Question: I created a simple Java application thats able to scramble datafiles. It works fine with my tester class, but in order to give this tool to some document developers, it has to have a gui.
So...
I'm using Eclipse Kepler with WindowBuilder. As a newbie i'm really struggling with this gui. I've made several attempts to create the gui like the enclosed picture, but i'm not able to 'get' all the selected information. I tried inner classes etc. but don't know how to do this.
So i really hope someone can help.
--- after several comments that stated that my question isn't clear i changed the question. I hope this will make clear want i want to achieve. ---
I created the following class:
'''
package com.scrambledata.gui;
import java.awt.event.ActionEvent;
import java.awt.event.ActionListener;
import java.io.File;
import org.eclipse.swt.SWT;
import org.eclipse.swt.events.SelectionAdapter;
import org.eclipse.swt.events.SelectionEvent;
import org.eclipse.swt.events.SelectionListener;
import org.eclipse.swt.layout.FillLayout;
import org.eclipse.swt.widgets.Composite;
import org.eclipse.swt.widgets.Display;
import org.eclipse.swt.widgets.Event;
import org.eclipse.swt.widgets.FileDialog;
import org.eclipse.swt.widgets.Group;
import org.eclipse.swt.widgets.Listener;
import org.eclipse.swt.widgets.Shell;
import org.eclipse.swt.widgets.Text;
import org.eclipse.swt.widgets.Button;
import org.eclipse.ui.forms.widgets.FormToolkit;
import org.eclipse.swt.widgets.ToolBar;
import org.eclipse.swt.custom.CCombo;
public class gui {
private Text txtFile2Read, txtScrambleFile;
protected Shell shlScrambledata;
public String docType, docModel, fakeAddresslist, file2scramble;
/**
* Launch the application.
* @param args
*/
public static void main(String[] args) {
try {
gui window = new gui();
window.open();
} catch (Exception e) {
e.printStackTrace();
}
}
/**
* Open the window.
*/
public void open() {
Display display = Display.getDefault();
createContents();
shlScrambledata.open();
shlScrambledata.layout();
while (!shlScrambledata.isDisposed()) {
if (!display.readAndDispatch()) {
display.sleep();
} // end if (!display.readAndDispatch()) {
//display.dispose();
} // end while (!shlScrambledata.isDisposed()) {
} // end public void open() {
/**
* Create contents of the window.
*/
private void createContents() {
shlScrambledata = new Shell();
shlScrambledata.setSize(450, 405);
shlScrambledata.setText("ScrambleData");
// Create the document type group
Group docTypeGroup = new Group(shlScrambledata, SWT.SHADOW_ETCHED_IN);
docTypeGroup.setLocation(10, 10);
docTypeGroup.setSize(225, 49);
docTypeGroup.setText("Choose a Document Type");
final CCombo cmbDocType = new CCombo(docTypeGroup, SWT.BORDER);
cmbDocType.setItems(new String[] {"ACC710", "COMKB", "DEB442", "DEB443", "DEB444", "DEB814", "FAC617", "INC411", "INC715", "KLT334 ", "KLT355", "KLT358", "KLT361", "OVK710", "PKOA"});
cmbDocType.setBounds(10, 18, 198, 21);
cmbDocType.addSelectionListener(new SelectionListener() {
public void widgetSelected(SelectionEvent e) {
System.out.println(cmbDocType.getText());
}
public void widgetDefaultSelected(SelectionEvent e) {
System.out.println(cmbDocType.getText());
}
});
// create the documentmodel group
Group docModelGroup = new Group(shlScrambledata, SWT.SHADOW_ETCHED_IN);
docModelGroup.setLocation(10, 71);
docModelGroup.setSize(225, 49);
docModelGroup.setText("Choose a document model.");
final CCombo cmbDocModel = new CCombo(docModelGroup, SWT.BORDER);
cmbDocModel.setItems(new String[] {"XML", "FlatFile", "COMklantbeeld"});
cmbDocModel.setBounds(10, 18, 198, 21);
cmbDocModel.addSelectionListener(new SelectionListener() {
public void widgetSelected(SelectionEvent e) {
System.out.println(cmbDocModel.getText());
}
public void widgetDefaultSelected(SelectionEvent e) {
System.out.println(cmbDocModel.getText());
}
});
// create the file chooser for the fake addresslist
Group grpSelectTheFake = new Group(shlScrambledata, SWT.SHADOW_ETCHED_IN);
grpSelectTheFake.setText("Select the fake address list.");
grpSelectTheFake.setBounds(10, 131, 333, 66);
txtFile2Read = new Text(grpSelectTheFake, SWT.BORDER);
txtFile2Read.setBounds(10, 26, 211, 21);
Button btnFileChooser = new Button(grpSelectTheFake, SWT.PUSH);
btnFileChooser.setBounds(240, 24, 75, 25);
btnFileChooser.setText("Browse");
btnFileChooser.addSelectionListener(new SelectionAdapter() {
public void widgetSelected(SelectionEvent e) {
FileDialog dialog = new FileDialog(shlScrambledata, SWT.NULL);
String path = dialog.open();
if (path != null) {
File file = new File(path);
if (file.isFile())
displayFakeAddressListFiles(new String[] { file.toString()});
else
displayFakeAddressListFiles(file.list());
}
}
});
// create the filechooser for the file to be scrambled
Group grpSelectScrambleFile = new Group(shlScrambledata, SWT.SHADOW_ETCHED_IN);
grpSelectScrambleFile.setText("Select the file that you want to scramble.");
grpSelectScrambleFile.setBounds(10, 213, 333, 66);
txtScrambleFile = new Text(grpSelectScrambleFile, SWT.BORDER);
txtScrambleFile.setBounds(10, 26, 211, 21);
Button btnSelectScrambleFile = new Button(grpSelectScrambleFile, SWT.NONE);
btnSelectScrambleFile.setBounds(240, 24, 75, 25);
btnSelectScrambleFile.setText("Browse");
btnSelectScrambleFile.addSelectionListener(new SelectionAdapter() {
public void widgetSelected(SelectionEvent e) {
FileDialog dialog = new FileDialog(shlScrambledata, SWT.NULL);
String path = dialog.open();
if (path != null) {
File file = new File(path);
if (file.isFile())
displayScrambleFiles(new String[] { file.toString()});
else
displayScrambleFiles(file.list());
}
}
});
Button btnScramble = new Button(shlScrambledata, SWT.NONE);
btnScramble.setBounds(23, 309, 75, 25);
btnScramble.setText("Scramble!");
btnScramble.addSelectionListener(new SelectionAdapter(){
public void widgetSelected(SelectionEvent e) {
System.out.println("DocType: " );
System.out.println("DocModel: " );
System.out.println("AddressFile: " );
System.out.println("File2Scramble: " );
}
});
} // end createContents
public void displayFakeAddressListFiles(String[] files) {
for (int i = 0; files != null && i < files.length; i++) {
txtFile2Read.setText(files[i]);
txtFile2Read.setEditable(true);
System.out.println(txtFile2Read.getText());
}
} // end method public void displayFakeAddressListFiles(String[] files) {
public void displayScrambleFiles(String[] files) {
for (int i = 0; files != null && i < files.length; i++) {
txtScrambleFile.setText(files[i]);
txtScrambleFile.setEditable(true);
System.out.println(txtFile2Read.getText());
}
} // end method public void displayScrambleFiles(String[] files) {
} // end public class gui {
'''
This will create the following screen:

When i select a value in the combo boxes i see the selected value in my Eclipse console. If i select the fake address i see the selected value in my gui. I also get the selected value in my console.
When i select the file i want to scramble i do see the correct file in my gui, however my console is showing the information from the previous filechooser (fake address).
Question 1: how can i get the correct information in my console (so fakeaddresslist chooser AND file2scramble chooser). I expect that i have to use an inner class for this, but can't get it working.
If i press the Scramble! button i would like to start the actual scramble class. This class requires the document type, model, file2scramble and the fakeaddresslist. So i need to know the information selected by the user in the fields above. For this test i want to print the selected / given information in the console, just to prove i have it.
Qeustion 2: How do i get and 'store' the information from the comboboxes and filechoosers?
I hope that my questions are clear now and that someone is able to get me further.
Kind Regards,
Mijno
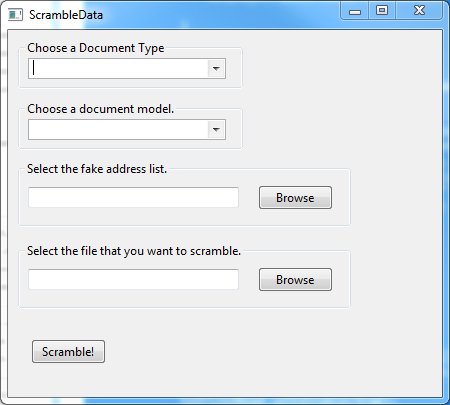
Answer: Alright, all you need to do is get the text from the 'Widget's by calling 'getText()'. It's not (but still possible if you want to) to store them in a 'String' as well.
I took the liberty to de-clutter your code a little. It now uses 'Layout's and not absolute positioning, which makes it more robust. If you don't know about layouts, read <URL>.
Ok, here it is:
'''
import java.io.*;
import org.eclipse.swt.*;
import org.eclipse.swt.custom.*;
import org.eclipse.swt.events.*;
import org.eclipse.swt.layout.*;
import org.eclipse.swt.widgets.*;
public class Gui
{
protected Shell shlScrambledata;
private CCombo cmbDocType;
private CCombo cmbDocModel;
private Text txtFile2Read;
private Text txtScrambleFile;
public static void main(String[] args)
{
try
{
Gui window = new Gui();
window.open();
}
catch (Exception e)
{
e.printStackTrace();
}
}
public void open()
{
Display display = Display.getDefault();
createContents();
shlScrambledata.open();
shlScrambledata.pack();
while (!shlScrambledata.isDisposed())
{
if (!display.readAndDispatch())
{
display.sleep();
}
}
}
private void createContents()
{
shlScrambledata = new Shell();
shlScrambledata.setText("ScrambleData");
shlScrambledata.setLayout(new GridLayout(2, false));
// Create the document type group
Group docTypeGroup = new Group(shlScrambledata, SWT.SHADOW_ETCHED_IN);
docTypeGroup.setLayoutData(new GridData(SWT.FILL, SWT.BEGINNING, true, false, 2, 1));
docTypeGroup.setLayout(new GridLayout(1, false));
docTypeGroup.setText("Choose a Document Type");
cmbDocType = new CCombo(docTypeGroup, SWT.BORDER);
cmbDocType.setItems(new String[] { "ACC710", "COMKB", "DEB442", "DEB443", "DEB444", "DEB814", "FAC617", "INC411", "INC715", "KLT334 ", "KLT355", "KLT358", "KLT361", "OVK710", "PKOA" });
cmbDocType.setLayoutData(new GridData(SWT.FILL, SWT.FILL, true, true));
// Create the document model group
Group docModelGroup = new Group(shlScrambledata, SWT.SHADOW_ETCHED_IN);
docModelGroup.setLayoutData(new GridData(SWT.FILL, SWT.BEGINNING, true, false, 2, 1));
docModelGroup.setLayout(new GridLayout(1, false));
docModelGroup.setText("Choose a document model.");
cmbDocModel = new CCombo(docModelGroup, SWT.BORDER);
cmbDocModel.setItems(new String[] { "XML", "FlatFile", "COMklantbeeld" });
cmbDocModel.setLayoutData(new GridData(SWT.FILL, SWT.FILL, true, true));
// create the file chooser for the fake addresslist
Group grpSelectTheFake = new Group(shlScrambledata, SWT.SHADOW_ETCHED_IN);
grpSelectTheFake.setText("Select the fake address list.");
grpSelectTheFake.setLayoutData(new GridData(SWT.FILL, SWT.BEGINNING, true, false, 2, 1));
grpSelectTheFake.setLayout(new GridLayout(2, false));
txtFile2Read = new Text(grpSelectTheFake, SWT.BORDER);
txtFile2Read.setLayoutData(new GridData(SWT.FILL, SWT.FILL, true, true));
Button btnFileChooser = new Button(grpSelectTheFake, SWT.PUSH);
btnFileChooser.setText("Browse");
btnFileChooser.addSelectionListener(new SelectionAdapter()
{
public void widgetSelected(SelectionEvent e)
{
FileDialog dialog = new FileDialog(shlScrambledata, SWT.NULL);
String path = dialog.open();
if (path != null)
{
File file = new File(path);
txtFile2Read.setText(file.getAbsolutePath());
}
}
});
// create the filechooser for the file to be scrambled
Group grpSelectScrambleFile = new Group(shlScrambledata, SWT.SHADOW_ETCHED_IN);
grpSelectScrambleFile.setText("Select the file that you want to scramble.");
grpSelectScrambleFile.setLayoutData(new GridData(SWT.FILL, SWT.BEGINNING, true, false, 2, 1));
grpSelectScrambleFile.setLayout(new GridLayout(2, false));
txtScrambleFile = new Text(grpSelectScrambleFile, SWT.BORDER);
txtScrambleFile.setLayoutData(new GridData(SWT.FILL, SWT.FILL, true, true));
Button btnSelectScrambleFile = new Button(grpSelectScrambleFile, SWT.NONE);
btnSelectScrambleFile.setText("Browse");
btnSelectScrambleFile.addSelectionListener(new SelectionAdapter()
{
public void widgetSelected(SelectionEvent e)
{
FileDialog dialog = new FileDialog(shlScrambledata, SWT.NULL);
String path = dialog.open();
if (path != null)
{
File file = new File(path);
txtScrambleFile.setText(file.getAbsolutePath());
}
}
});
// Create the scramble button
Button btnScramble = new Button(shlScrambledata, SWT.NONE);
shlScrambledata.setDefaultButton(btnScramble);
btnScramble.setText("Scramble!");
btnScramble.addSelectionListener(new SelectionAdapter()
{
public void widgetSelected(SelectionEvent e)
{
System.out.println("DocType: " + cmbDocType.getText());
System.out.println("DocModel: " + cmbDocModel.getText());
System.out.println("AddressFile: " + txtFile2Read.getText());
System.out.println("File2Scramble: " + txtScrambleFile.getText());
}
});
}
}
'''
Looks like this:

and will print the selected items when you click the button.